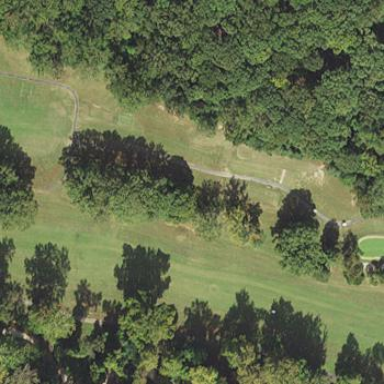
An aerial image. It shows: Golf fairway in the image.